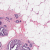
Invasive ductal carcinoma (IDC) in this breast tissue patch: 0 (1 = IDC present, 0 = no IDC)